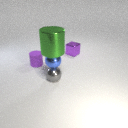
large green metal cylinder above small blue metal sphere